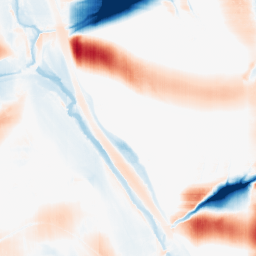
Category: morphological
Decomposition family: morphological_square
Decomposition parameters: operation: average
size: 50
Upsampling method: sinc_hamming
Upsampling parameters: scale: 2
kernel_size: 16
Upsampling scale: 2